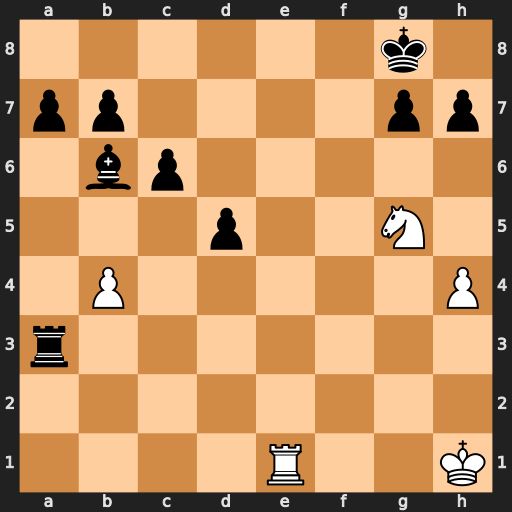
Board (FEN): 6k1/pp4pp/1bp5/3p2N1/1P5P/r7/8/4R2K
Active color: w
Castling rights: -
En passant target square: -
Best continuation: Re8#